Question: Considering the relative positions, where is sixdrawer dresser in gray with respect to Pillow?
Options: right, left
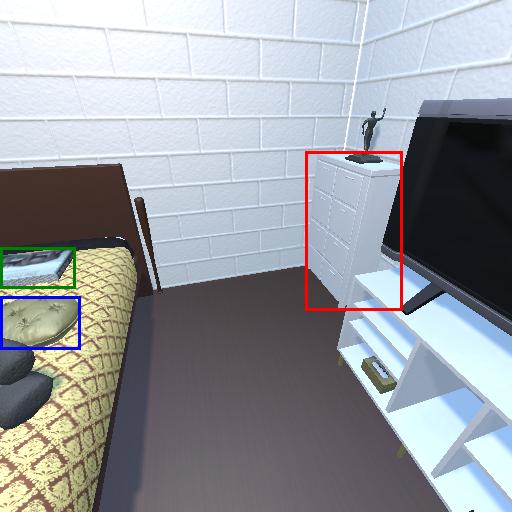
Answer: right